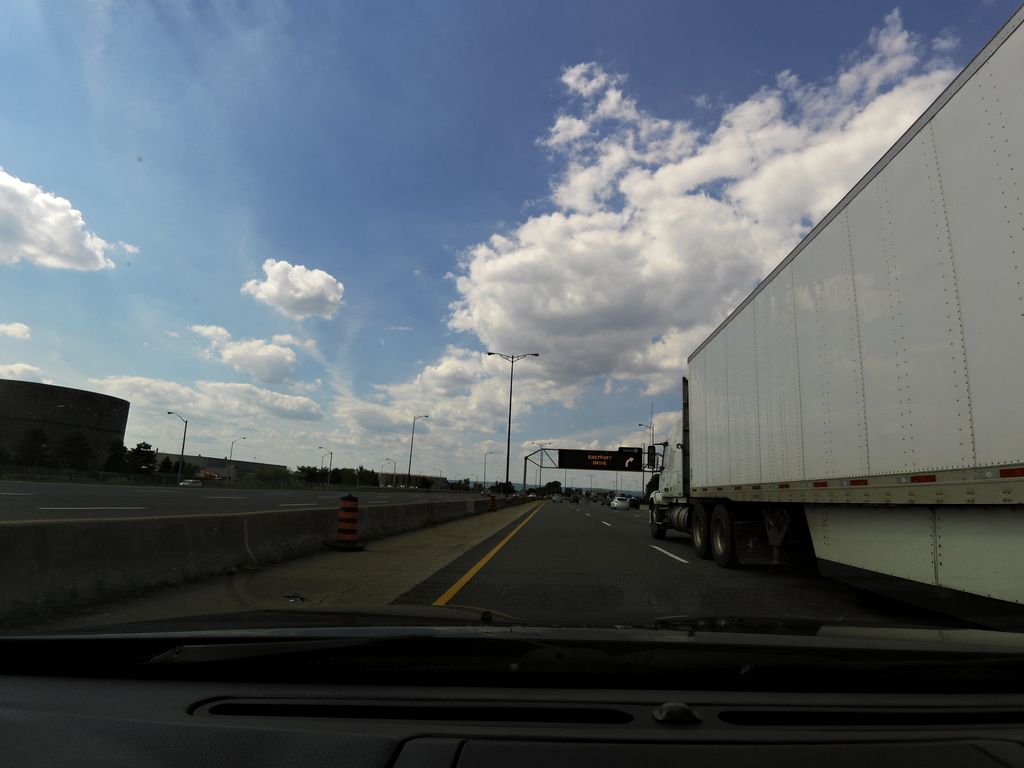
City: hamilton